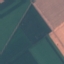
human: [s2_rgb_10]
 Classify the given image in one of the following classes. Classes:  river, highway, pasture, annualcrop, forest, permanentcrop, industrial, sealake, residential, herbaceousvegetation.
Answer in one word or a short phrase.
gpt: AnnualCrop